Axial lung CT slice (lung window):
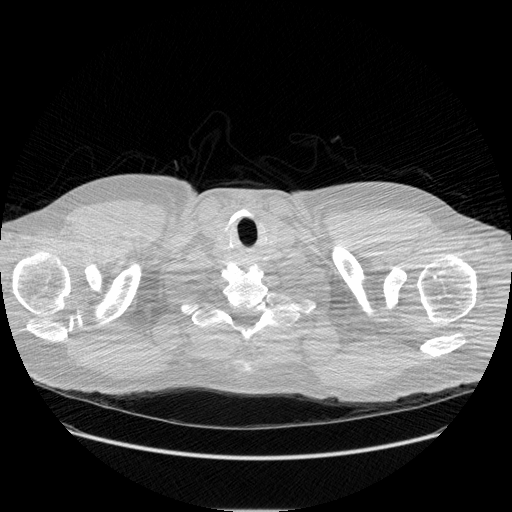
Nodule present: no